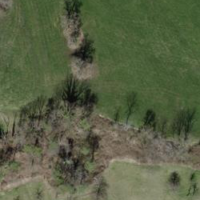
EUNIS habitat code: 52
Species observed at this site:
Gonepteryx rhamni
Pyrausta despicata
Lasiommata megera
Aglais io
Cyaniris semiargus
Primula veris
Chorthippus biguttulus
Anthocharis cardamines
Phaneroptera falcata
Pieris napi
Pieris rapae
Polyommatus icarus
Gomphocerippus rufus
Aglais urticae